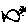
Label: fish